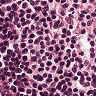
Metastatic tissue present: no